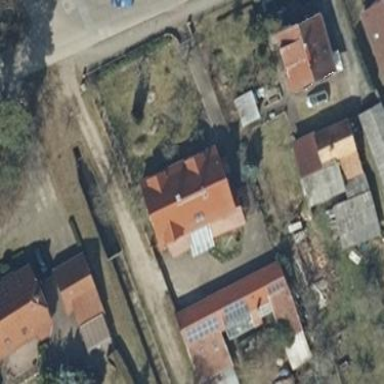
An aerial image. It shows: Gabled roof on residential building.